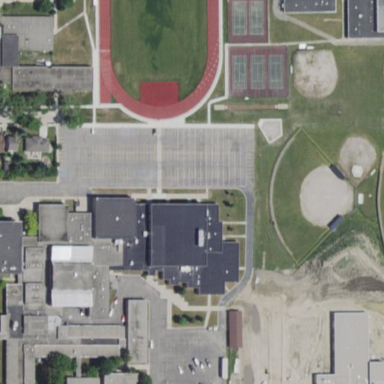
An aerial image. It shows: School.